Question: ---
READ FURTHER BELOW at CLI, FOR THE CLI QUESTION, WHICH JUST ADDED TO THE CONVERSATION! THX!
---
I have written a script which processes an xml file of around 160'000 entries with 48.1MB and a text file of 150'000 entries with 31.1MB, including some directory searches for external files, heavy interlinking and recursive checks and the result formatted and all saved into html files.
Surely, I did review the program couple times and ended up with the most efficient code I could think of. This is a local program and the generator doesn't need to run regularly. One could argue that I should use an other language than PHP, but PHP with simplexml, etc. just works the best for me and for this purpose. Also a set_time_limit('70000') doesn't bother me.
Although, here my question, is it possible to make the apache2 on my linux system, use my 4 CPU cores running my PHP script?
Even if I split the process and make several request's simultaneously, the CPU usage can't go above 1 CPU at a time.
I googled this topic but couldn't find a solution, so I may have to just run it over night, even though, I would appreciate some help to boost that thing!!!
ADDED INFO - And here a picture of my processes:
CLI:
I need to call my index.php in the linux terminal to execute. But I also wanna send four post variables ($_POST['example']) to the script. On top of that, I am looking for having my echos presented in some output file. Could anyone help quickly with the terminal command and the php command to track those 4 post variables inside:
'''
if (PHP_SAPI === 'cli')
{
// ...
}
'''
? ...sorry but this is my first php-cli interaction. Thx!
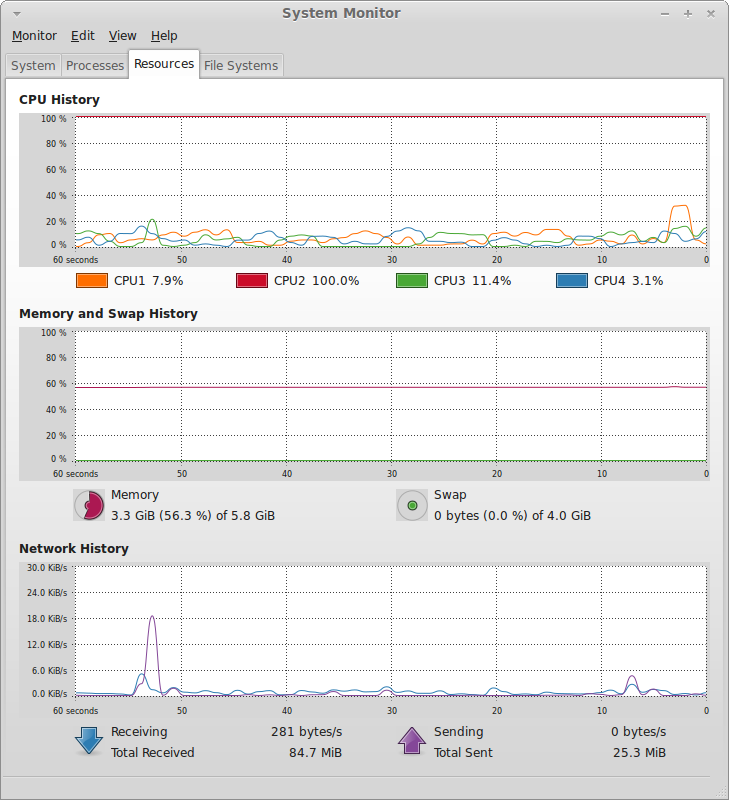
Answer: EDIT: Author's response
This is not a solution but a nice workaround. I clone my virtual machine with the linux/apache2 install to kick in the same process but different parts of the file/process on different vm's, which lets the host system apply one core for each virtual system, that way I could break down the process time by around the factor 4. Thanks for your posts!
===============
If it's local, and you want to run it every now and then, you should probably just invoke it from a 'cron' job. That way, you can spawn a process for each task you are doing. If you really do want to use PHP for it, you can even invoke PHP to do it from the cron line.
None the less, it sounds like you're doing an inherently single-threaded process anyway, and if you want it faster, should probably use something that isn't PHP for this.